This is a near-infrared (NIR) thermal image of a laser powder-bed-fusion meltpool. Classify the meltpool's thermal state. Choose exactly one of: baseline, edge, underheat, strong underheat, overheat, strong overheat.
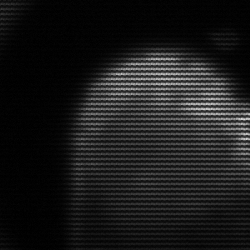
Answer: edge